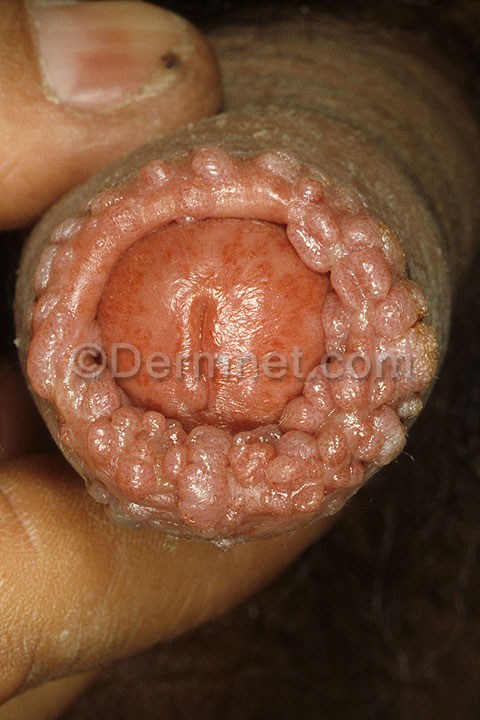
Disease: Herpes HPV and other STDs Photos